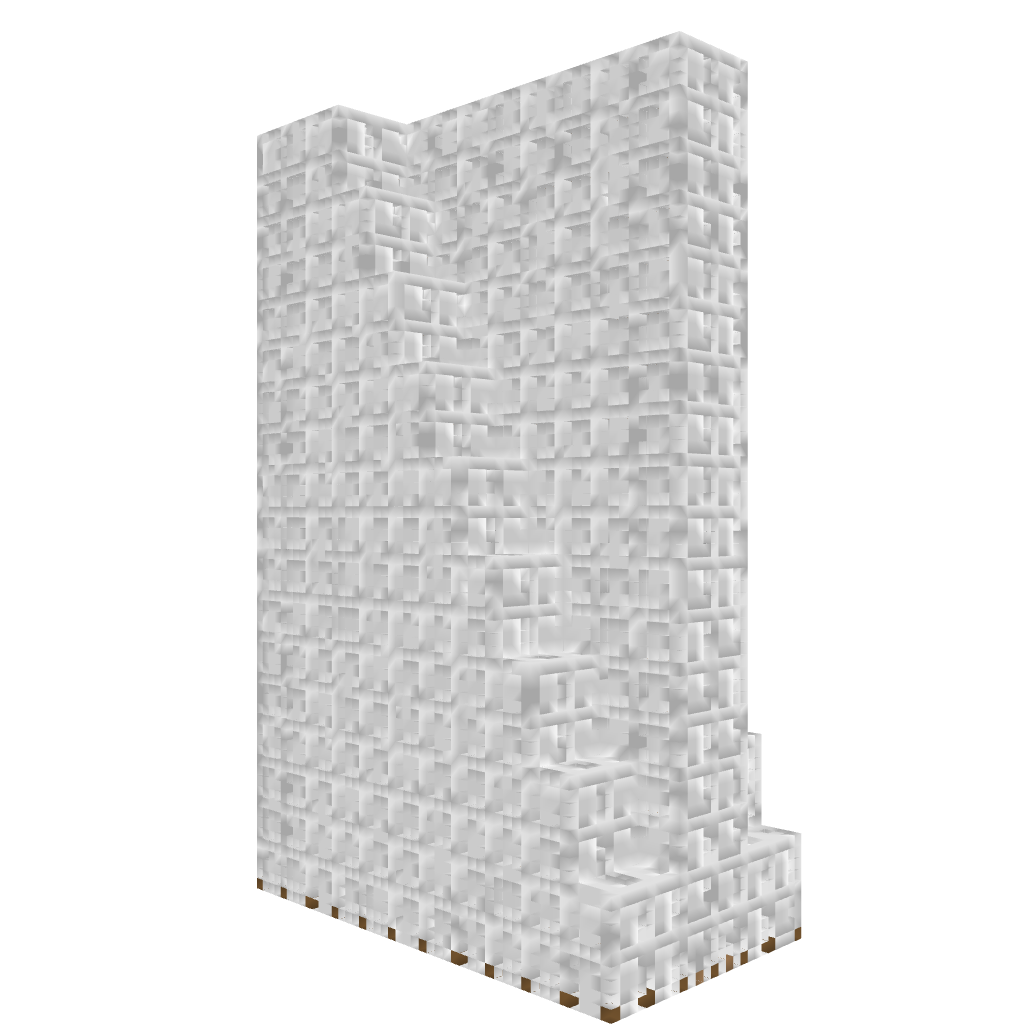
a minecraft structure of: Modern Skyscraper #2 bad low quality